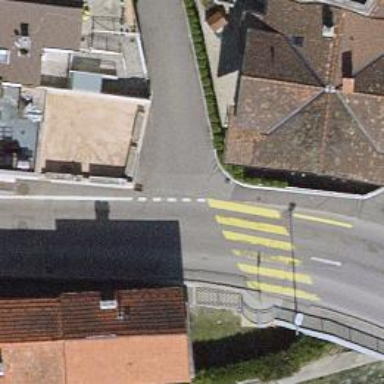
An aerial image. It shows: Zebra crossing on the road.